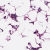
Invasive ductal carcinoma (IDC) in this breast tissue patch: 0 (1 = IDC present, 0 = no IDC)